九年级 · 画法几何学
(本题3分)（2022$cdot$浙江潐州$cdot$二模）如图(1)是一个虎口式夹子的实物图，图(2)是该夹子的主视示意图．点$O$是夹子转轴位置,点$O$左边是两段相等的夹弧（点$A$与点$B$重合),右边是等长的两部分夹柄,当用手指同时按夹柄$C,D$两处时,夹子两边可绕点$O$转动.已知$OEperpCE,OFperpDF,E,F$为垂足,且$OE=OF$,$CE=DF=4.8{~cm},OA=4{~cm},quadOC=OD=CD=5{~cm}$.图(1)图(2)图(3)(1)如图(3),当$E,O,F$三点在同一直线时,$E,F$两点间的距离是${cm};$(2)当$C,D$重合时,两段夹弧恰好在同一圆上,则优弧$AOB$的弧长为${cm}$.
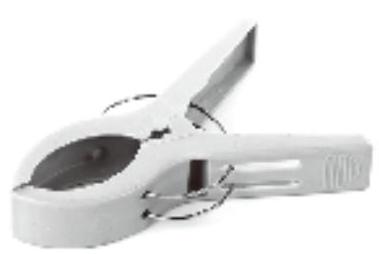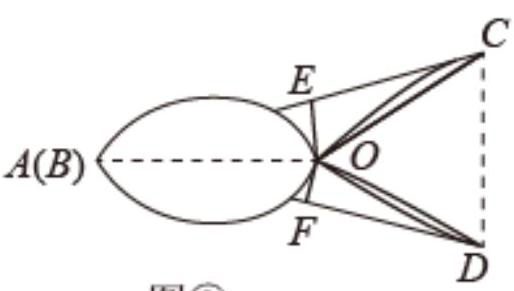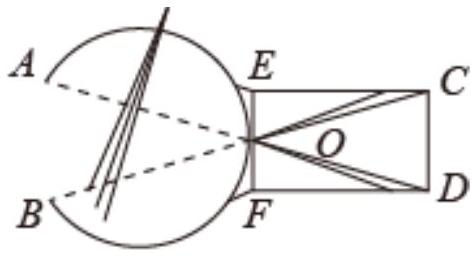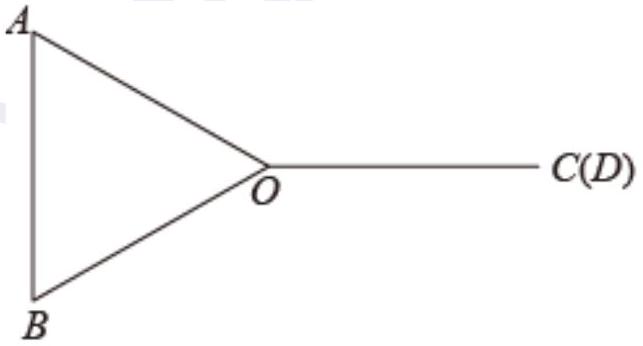
答案: $2.8quadfrac{8}{3}pi$
解析: 【分析】（1）由勾股定理解答即可;(2)当$C,D$重合时,两段夹弧恰好在同一圆上，可求出$angleAOC、angleBOD$的度数，证明$triangleAOB$为等边三角形,即可求解.【详解】解：(1）当$E、O、F$三点共线时,$becauseOEperpCE,OFperpDF$$thereforeangleCEO=angleDFO=90^{circ}$在$Rt_{triangle}CEO$中,$OE=sqrt{CO^{2}-CE^{2}}=sqrt{5^{2}-4.8^{2}}=1.4{~cm}$同理$OF=1.4{~cm}$$EF=OE+OF=2.8{~cm}$即$E,F$两点间的距离为$2.8{~cm}$故答案为:2.8;(2)由图2可知,$OC=OD=CD$$thereforetriangleCOD$是等边三角形$thereforeangleCOD=60^{circ}$当$C,D$重合时,两段夹弧恰好在同一圆上,如图$thereforeangleAOC=angleBOD=frac{360^{circ}-angleCOD}{2}=150^{circ}$$thereforeangleAOB=60^{circ}$$becauseOA=OB$$thereforetriangleAOB$为等边三角形$thereforeAOB=frac{60}{360}times2pitimesOA=frac{4}{3}pi$$therefore$优弧$AOB=2pir-frac{4}{3}pi=2pitimesfrac{4}{2}-frac{4}{3}pi=frac{8}{3}pi$故答案为:$frac{8}{3}pi$.【点睛】本题考查弧长公式、勾股定理、旋转的性质、等边三角形的判定与性质等知识,是重要考点，掌握相关知识是解题关键.